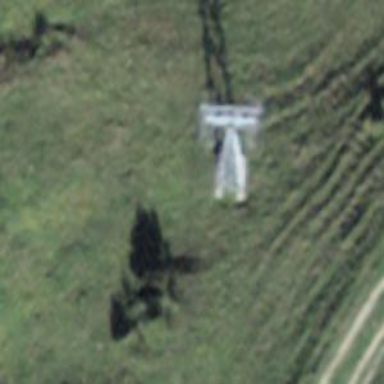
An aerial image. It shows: Pylon used for aerialway.